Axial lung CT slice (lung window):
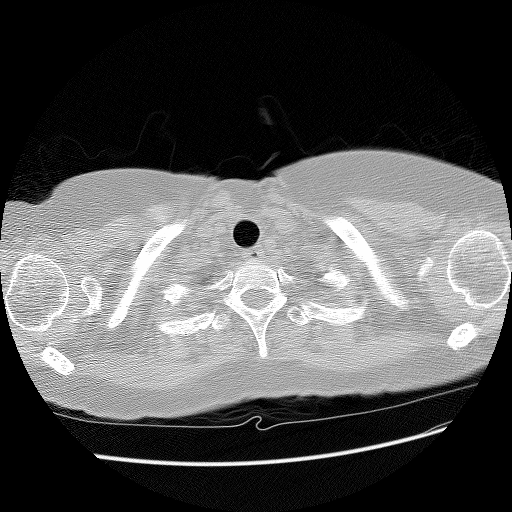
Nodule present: no